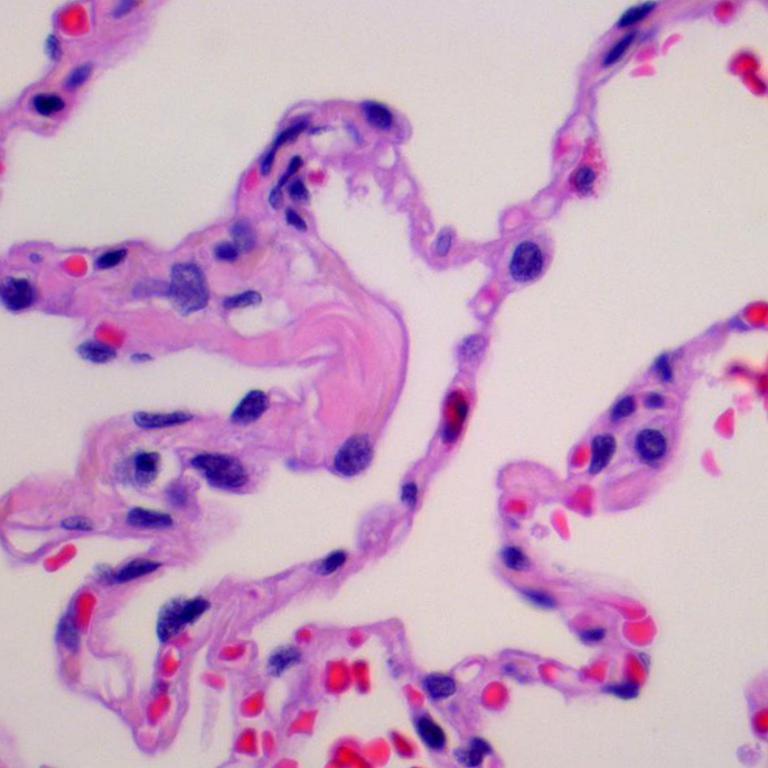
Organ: lung
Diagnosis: benign